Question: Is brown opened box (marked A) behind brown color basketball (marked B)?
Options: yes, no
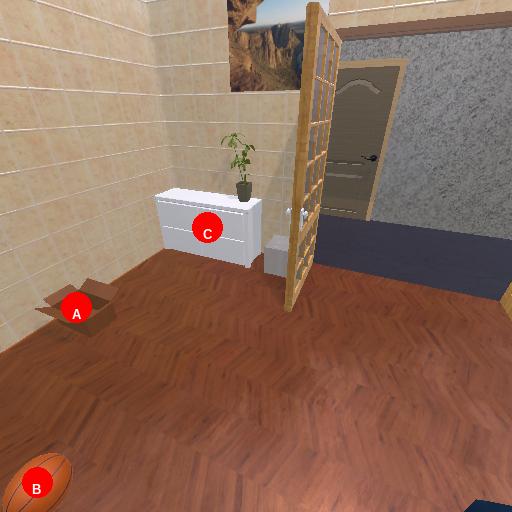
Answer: yes